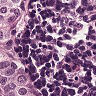
Metastatic tissue present: yes